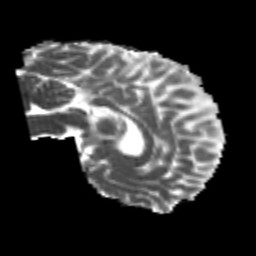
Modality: MD
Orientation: sagittal
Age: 25
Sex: male
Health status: healthy
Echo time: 0.074 s